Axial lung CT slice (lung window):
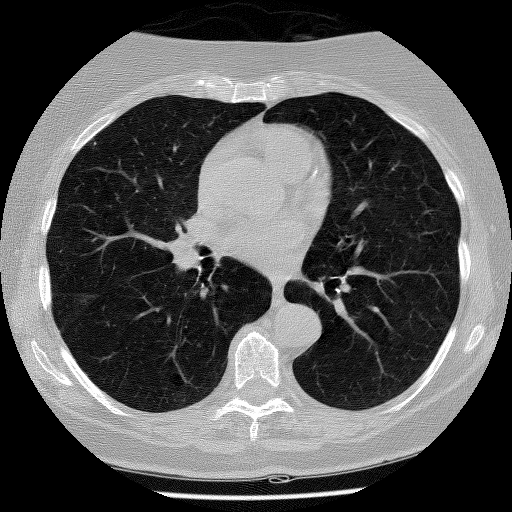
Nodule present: no